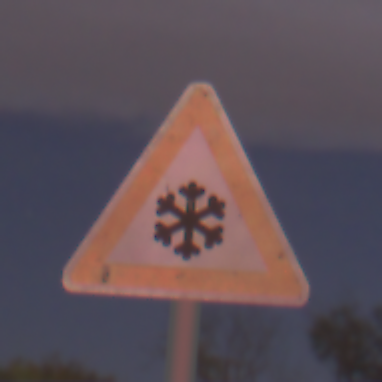
Verkehrszeichen: SchneeOderEisglaette
Umgebung: Outdoor, Suburban
Tageszeit: Night
Wetter: PartlyCloudy
Licht: Artificial
Jahreszeit: NotSpecified
Kontrast: HighContrast